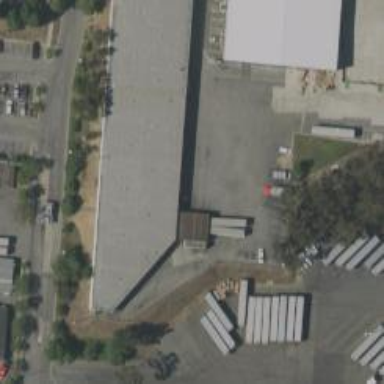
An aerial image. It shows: Industrial building.